Question: I am using Python 2.7.
I have been experimenting with the interpreter and found out the following unusual thing. I wrote the following code and it's working:
'''
def func():
a = 5 ;
print a
'''
When I call this function, it gives the required output in the interpreter, not giving any syntax error, despite using the semicolon. Here is the screenshot:

Why is it not giving a ?
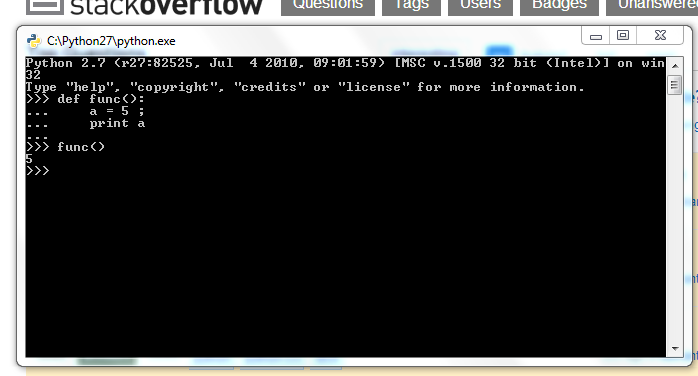
Answer: First of all, don't use semicolons to end a statement in Python!
But look here to see why it's allowed: <URL>
Or here: <URL>
They are used to put multiple statements on a single line, so the interpreter is just ignoring it since there is not a second statement.